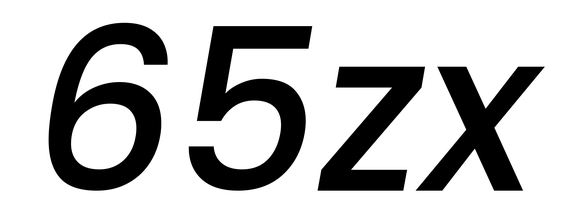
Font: Poppins-MediumItalic